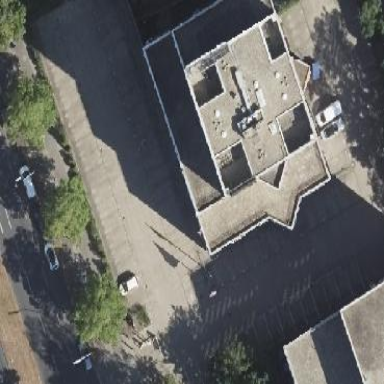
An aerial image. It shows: Flat-roofed apartment building.